Question: I'm trying to pop the built in Safari share WeChat in my iOS app. But can't find a way to make WeChat app show up in the UIActivityViewController!

I noticed that the WeChat app icon shows up when sharing images from the Photo Gallery, and Safari link sharing. The native Notes app doesn't have WeChat option.
Not sure how that's working, any help is appreciated! Thanks!
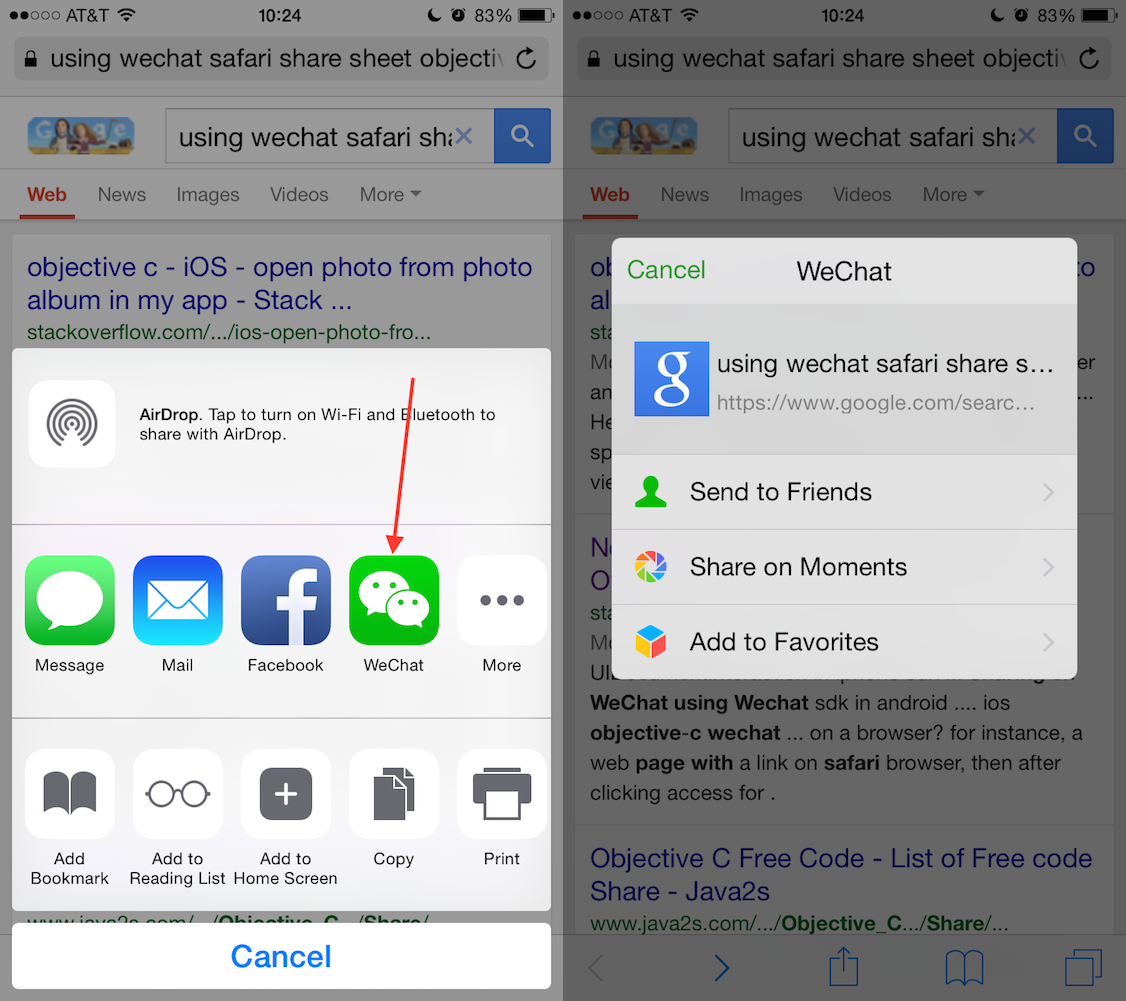
Answer: This is done using "Share" extensions. See Apple docs for more information: <URL>
Regarding why some apps appear in certain sharing contexts but not in others, this is because a Share extension has to declare to iOS which kind of data it supports for sharing. Presumably, WeChat developers did not enable their Share extension for "pure" text content, like in the Notes app. See here for how to set which kind of data a Share extension accepts: <URL>
Unfortunately you won't be able to add the WeChat Share extension on behalf of them if they didn't allow it, but you might be able to use some WeChat API to develop your own app extension with text content enabled.
Hope it helped.